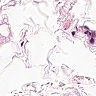
Metastatic tissue present: no